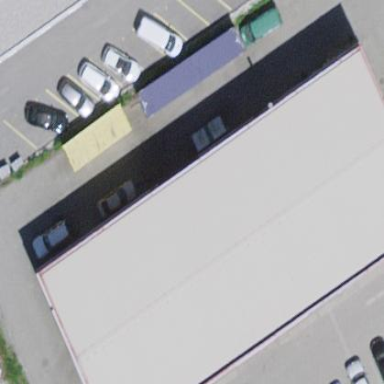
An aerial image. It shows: Industrial building.